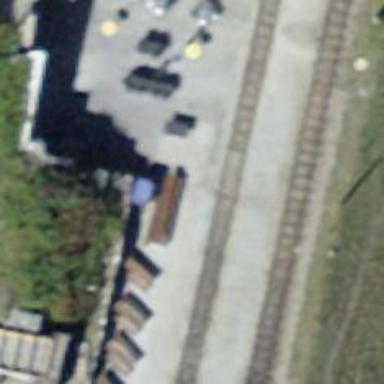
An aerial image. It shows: Railway buffer stop.